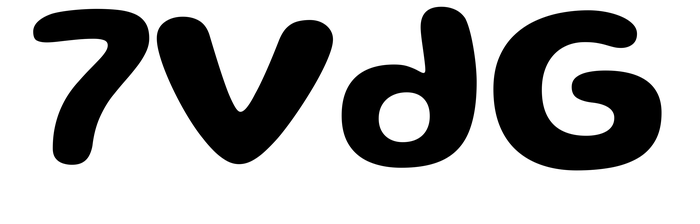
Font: Gluten_SemiBold